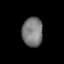
Tissue: lung
Cell type: Endothelial cells
Senescence score: 0.5633
Nuclear area (px): 594
Mean DAPI intensity: 122.081